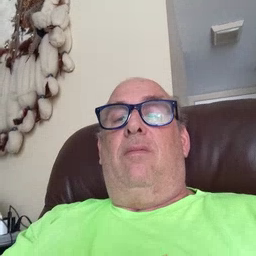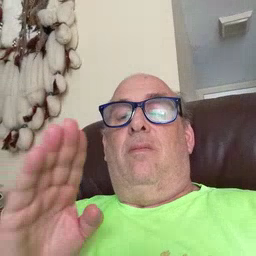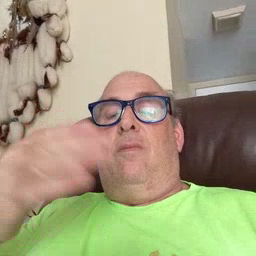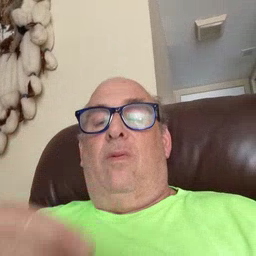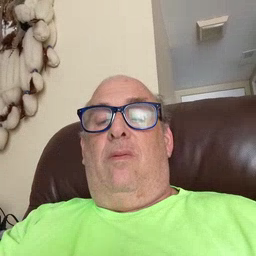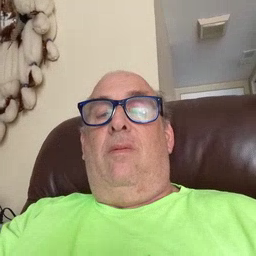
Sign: room